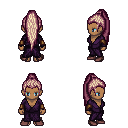
a pixel art fantasy rpg character, female body template, human, dark skin, purple robe, red pants, white blonde extra-long topknot hairstyle, leather bracers, maroon shoes, four views (front, back, left, right), 2x2 character sprite sheet, small pixel art, hard edges, no anti-aliasing